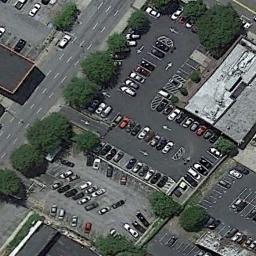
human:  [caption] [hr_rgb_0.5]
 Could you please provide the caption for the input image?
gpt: The parking lot has some neatly arranged cars and trees and a building is next to the parking lot .

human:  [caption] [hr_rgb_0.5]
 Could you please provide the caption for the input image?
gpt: The parking lot is next to some buildings and trees .

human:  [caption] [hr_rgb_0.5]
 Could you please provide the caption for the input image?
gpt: There are many different colors and styles of cars in the parking lot .

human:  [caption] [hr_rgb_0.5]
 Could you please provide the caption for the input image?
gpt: Seven rows of cars were parked in the parking lot .

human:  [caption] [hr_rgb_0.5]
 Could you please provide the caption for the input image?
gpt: There are some green trees around the parking lot .